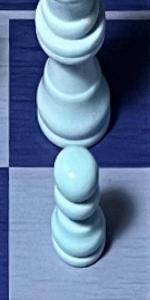
Label: Pawn_White